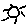
Label: sun